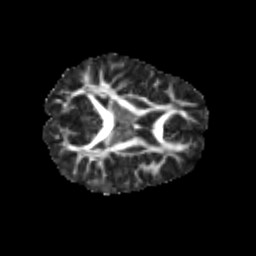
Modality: FA
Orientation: axial
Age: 7
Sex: female
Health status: healthy